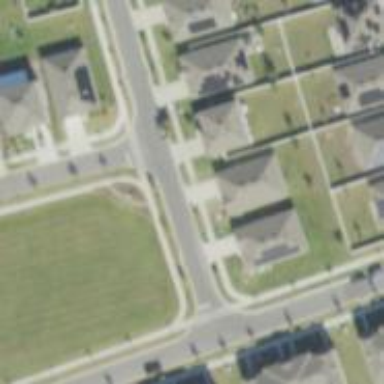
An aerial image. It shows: Residential road.